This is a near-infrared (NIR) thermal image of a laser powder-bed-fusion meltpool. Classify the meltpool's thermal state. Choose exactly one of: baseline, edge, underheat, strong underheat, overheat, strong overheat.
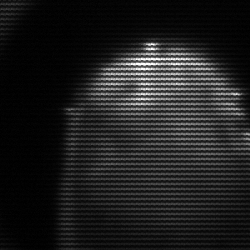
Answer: edge